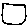
Label: square